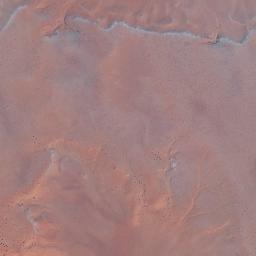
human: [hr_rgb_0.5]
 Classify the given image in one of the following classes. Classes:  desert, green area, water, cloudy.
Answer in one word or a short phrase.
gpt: desert